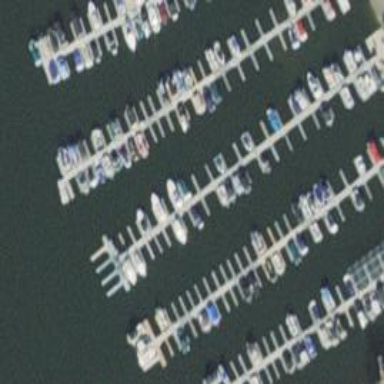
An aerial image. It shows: Man-made pier.